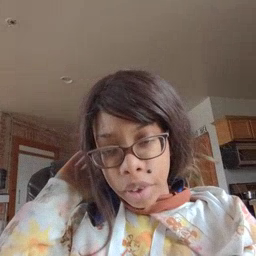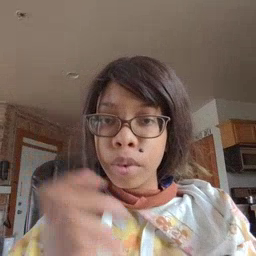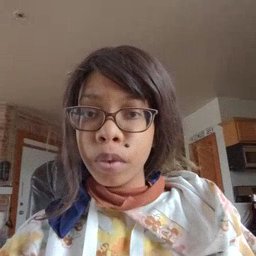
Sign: lion